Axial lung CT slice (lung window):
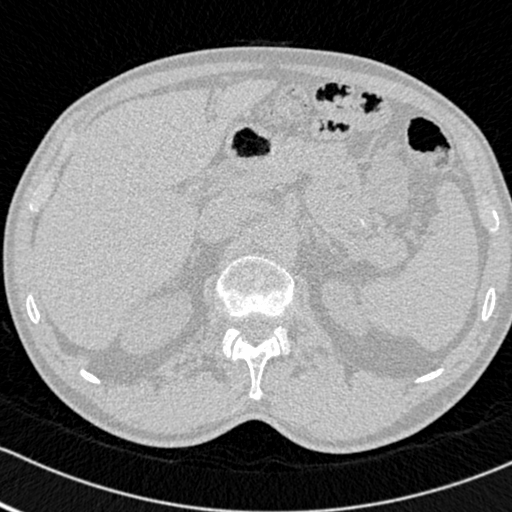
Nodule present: no